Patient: sex M, age 74
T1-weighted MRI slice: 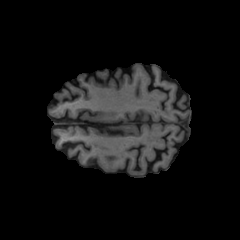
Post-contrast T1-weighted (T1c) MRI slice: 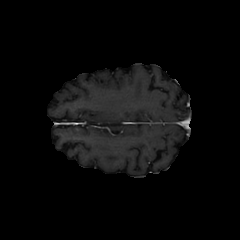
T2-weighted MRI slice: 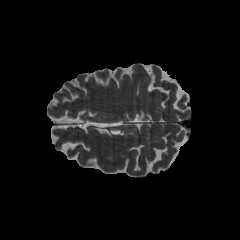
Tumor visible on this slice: no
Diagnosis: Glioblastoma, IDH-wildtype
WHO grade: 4